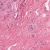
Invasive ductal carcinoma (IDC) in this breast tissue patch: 0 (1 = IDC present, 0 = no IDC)